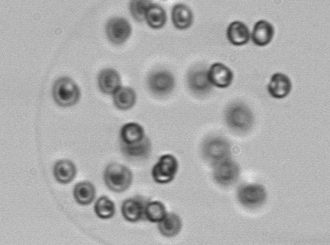
Label: Phaeocystis